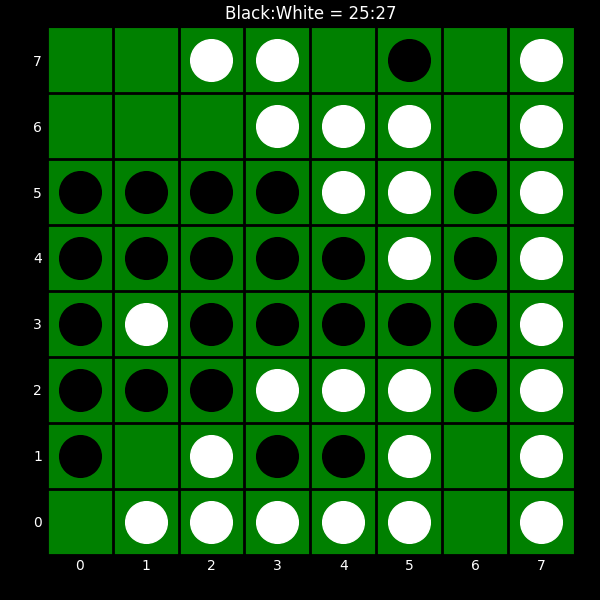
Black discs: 25
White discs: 27